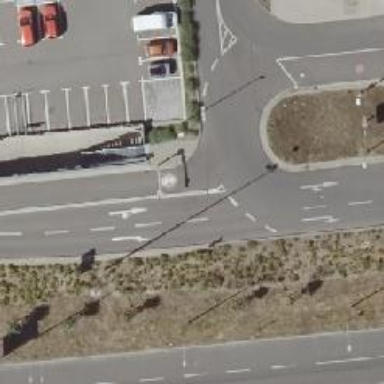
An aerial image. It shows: Asphalt road designated for service vehicles.